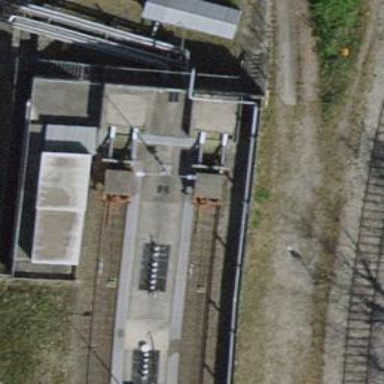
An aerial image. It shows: Railway buffer stop.